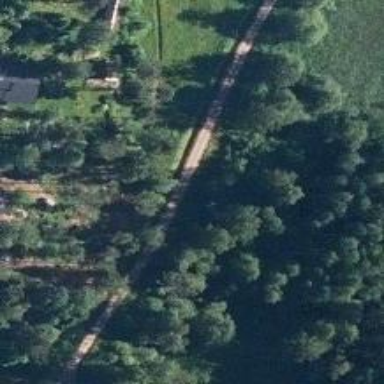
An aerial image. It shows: Unclassified road.